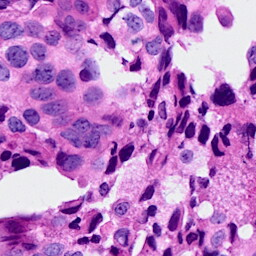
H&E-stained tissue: Breast